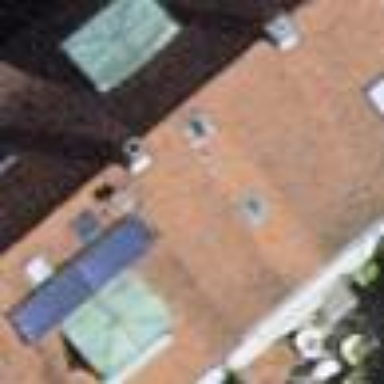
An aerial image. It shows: Terrace building.